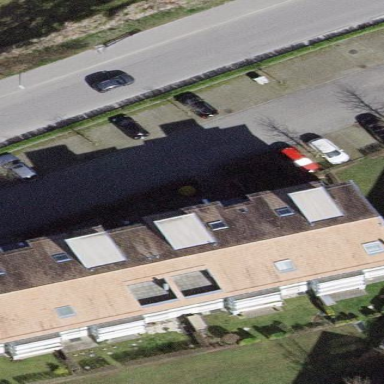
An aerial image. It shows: Parking area with asphalt surface.